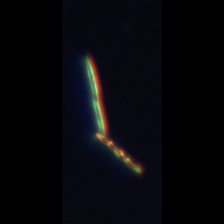
Taxon: Psuedo-nitzschia
Group: Diatoms